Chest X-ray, PA view. Patient: 58 years old, sex F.
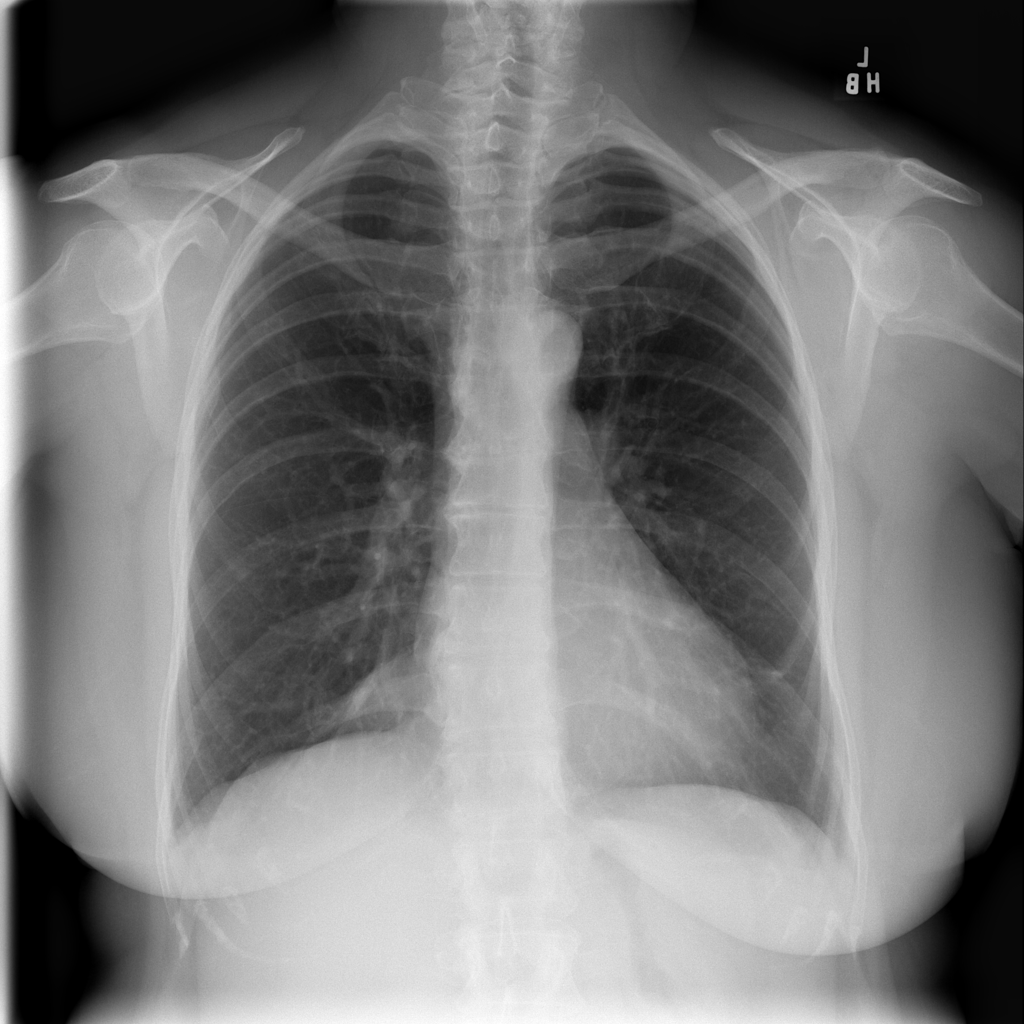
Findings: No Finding